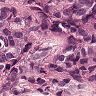
Metastatic tissue present: yes